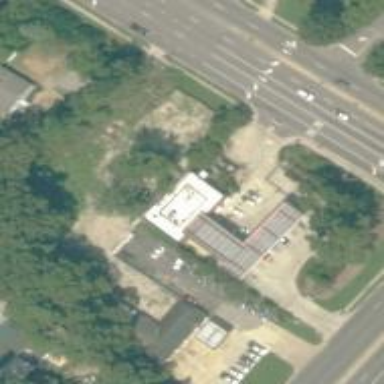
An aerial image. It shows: Convenience shop.